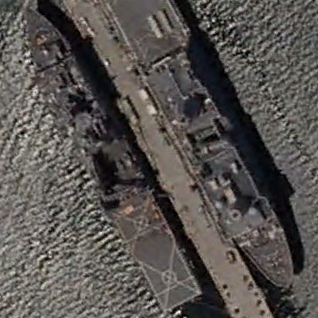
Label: combat